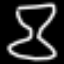
Label: hourglass